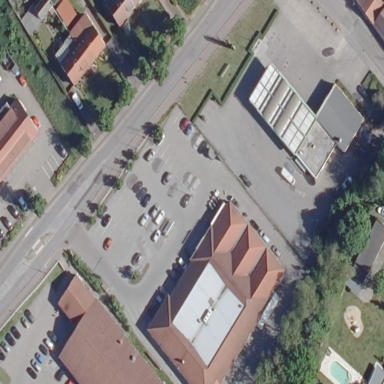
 characterized by half-hipped roof shape."